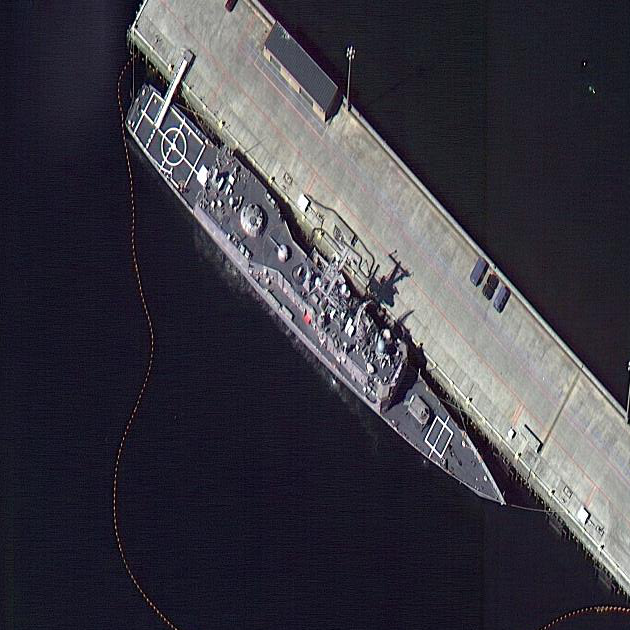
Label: cruiser